Question: Here's a real challenge I'm running into using the Google Maps API. I've got an app that is full-screen, there's a Google map that fills the entire background. Some of the UI chrome for this app covers parts of the maps, so, in effect, the entire map is not always visible.
Instead, we have a "primary" visible area, and a "partially" visible area, like so:

Here are my questions:
Normally if you want to center something in the view you call 'map.setCenter(latLng)' This puts the given latLng in the exact center of the map canvas. However, in my case, I'd like to put the given latLng not in the exact center of the canvas, but in the center of the fully visible portion of the canvas.
I haven't been able to find any documentation of a way to set a geographic point to anything other than the exact center of the canvas. Does anyone know if this is possible?
Likewise, if you want to zoom the map so it fits a number of points, you can pass all of these latLngs to a bounds object, on each one calling 'bounds.extend(latLng)', and then 'map.fitBounds(bounds)'.
However, this will fit the map so that the points are displayed within the entire map canvas. Is it possible to make them fit to a specific portion of the canvas instead?
Thanks for any insight here.
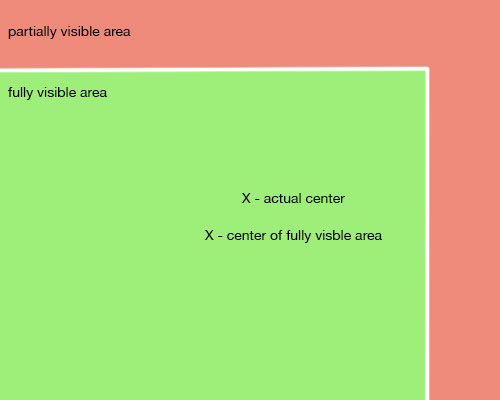
Answer: After creating the map use the panBy-method of the map to pan the map by the given pixels.
'''
map.panBy(rightPadding/2,-topPadding/2);
'''
Demo: <URL>